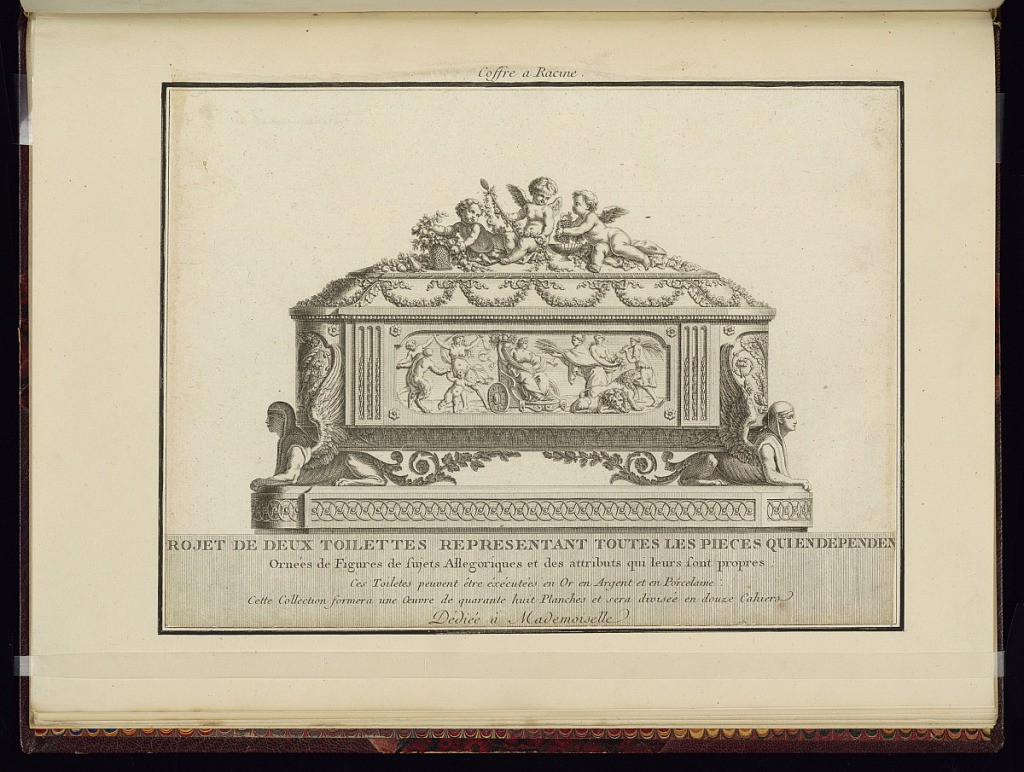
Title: Title Page
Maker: Jean François Forty, active 1775 – 1790
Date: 1774–88
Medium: Etching and engraving on paper
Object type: Print
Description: Title page and design for an ornamental casket decorated with neoclassical motifs including a classical scene with figures: women, a putto, faun, and lions in a landscape, framed by fluting with fleurons, rosettes, gadrooning, scrolling leaves (rinceaux). On the lid, three, winged putto, with fruit and baskets, and hanging festoons of flowers with ribbons. The casket is supported by Egyptian style sphinx in the corners, with scrolling leaves, and rosettes. The plate is titled but trimmed and missing original lettering and signatures.